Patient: sex F, age 76
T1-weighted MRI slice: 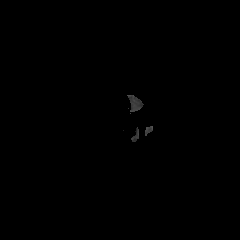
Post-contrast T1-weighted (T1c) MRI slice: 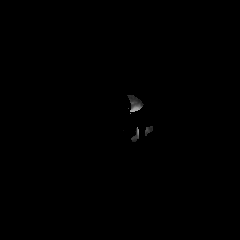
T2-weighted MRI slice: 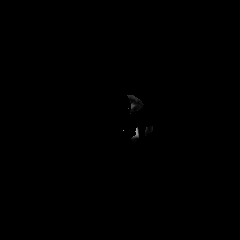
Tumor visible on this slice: no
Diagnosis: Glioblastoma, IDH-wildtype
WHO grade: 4